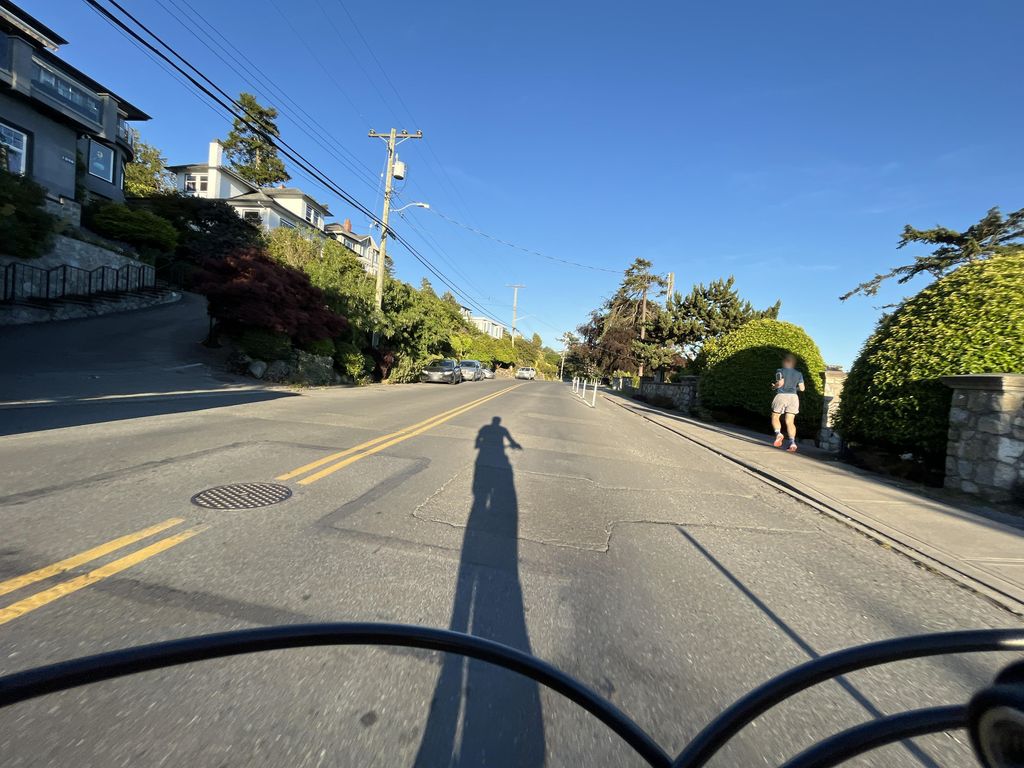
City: victoria